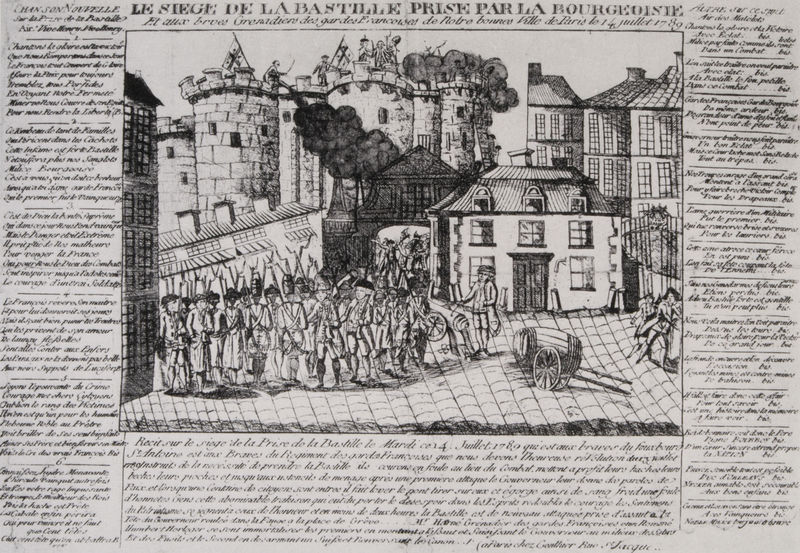
Titel: Die Belagerung und Einnahme der Bastille durch die Bourgeoise
Standort: Paris
Institution: Bibliothèque Nationale.
Schlagwörter: angriff, baum, feuer, gruppe, himmel, kampf, schatten, weiß, menschen, stadt, fenster, frankreich, grau, licht, männer, paris, schwarz, strasse, tür, zeichnung, dach, gebäude, haus, schloss, zaun, geschichte, stein, steine, häuser, kirche, qualm, rauch, boden, adel, blatt, karren, pferd, räder, turm, schrift, pflaster, fahne, flagge, datierung, dorf, dächer, mauer, schornsteine, grafik, graphik, linien, französisch, karre, rad, wagen, krieg, leiter, schlacht, sturm, soldaten, datum, tor, zinnen, foto, schlote, eingang, kanone, buch, burg, festung, druck, radierung, stich, illustration, revolution, schwert, säbel, text, uniform, uniformen, waffen, zeitschrift, zeitung, aufstand, bericht, soldat, waffe, volk, worte, degen, fass, armee, heer, französische, buchdruck, buchseite, bedrohung, gefängnis, gewehr, eroberung, krieger, romanik, stadtmauer, kanonen, fässer, gewehre, kannen, presse, französische revolution, handschrift, beschreibung, schießpulver, bauwerk, schuß, burgtor, schießscharten, beschriftet, ritterburg, wörter, häuder, verteidigung, dachschindeln, pulverdampf, bürgerkrieg, artikel, einmarsch, bajonette, bastille, leitern, pamphlet, burgturm, belagerung, sturm auf die bastille, batallion, siege, postille, angrif, drucvk, le siege, bourgouisie, bourgoisie